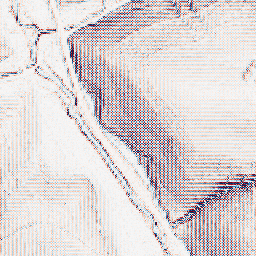
Category: wavelet
Decomposition family: wavelet_dwt
Decomposition parameters: wavelet: haar
level: 1
Upsampling method: edge_directed
Upsampling parameters: scale: 4
Upsampling scale: 4